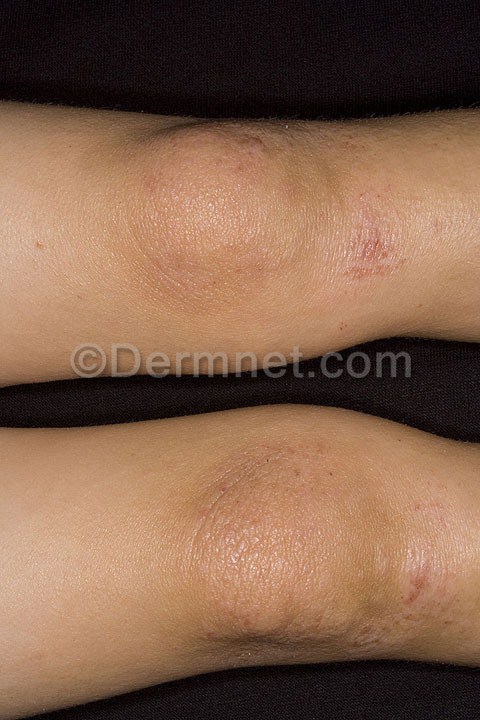
Disease: Atopic Dermatitis Photos